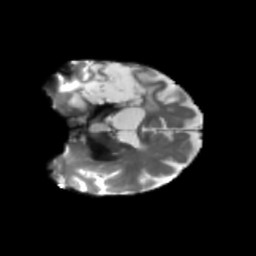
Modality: T2w
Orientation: coronal
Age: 66
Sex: female
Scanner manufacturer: siemens
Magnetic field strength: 3 T
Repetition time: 5.25 s
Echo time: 0.08 s